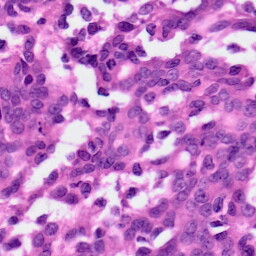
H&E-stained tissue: Ovarian